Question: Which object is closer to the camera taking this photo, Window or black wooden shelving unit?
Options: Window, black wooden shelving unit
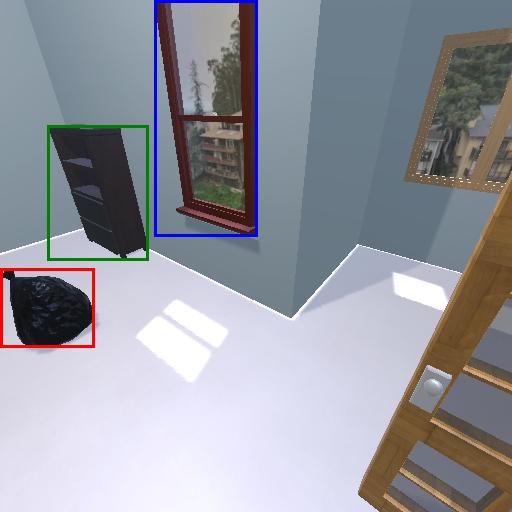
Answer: Window